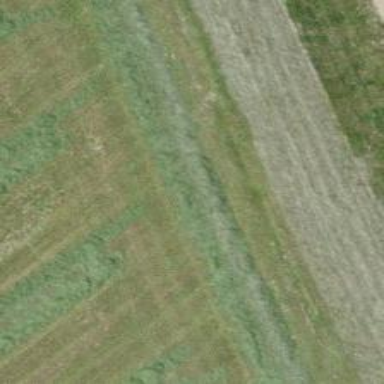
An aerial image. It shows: Grassy track with grade 5 track type.